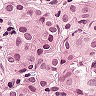
Metastatic tissue present: yes